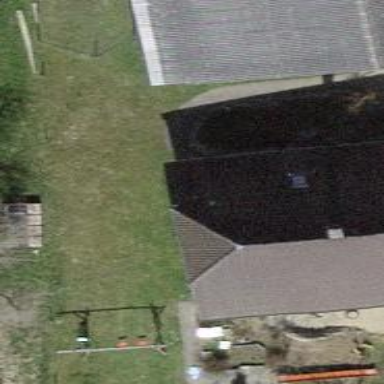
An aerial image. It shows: Simple and straightforward house.